Current action and preconditions to check: path_clear

Your task: For each precondition in the list above, predict whether it will hold at this action.

Consider the current scene as observed from the mobile robot's camera, and analyze the predicted future states of all dynamic agents (e.g., people, animals, vehicles, or any moving entities) within the NEXT SECOND.

IMPORTANT: Only answer "very likely" if you are absolutely certain—based on strong, clear evidence—that a dynamic agent will violate the precondition in the predicted future state. Do NOT answer "very likely" for unlikely, ambiguous, or low-probability risks.

Ask yourself for each precondition: Is there a high probability, with clear and convincing evidence, that the predicted future states of any dynamic agent will interfere with the predicted future state of the currently executing action within the NEXT SECOND, causing that precondition to fail?

Assess the risk level based on these predictions. Use "likely" or "very likely" if motions create a clear risk of interference.

Use "neutral" or "improbable" if agents are nearby but their predicted paths are clearly diverging or non-conflicting.

Failure Risk Categories: "very improbable", "improbable", "neutral", "likely", "very likely"

Answer Format: Output ONLY the probability_of_failure value from these categories: "very improbable", "improbable", "neutral", "likely", "very likely"

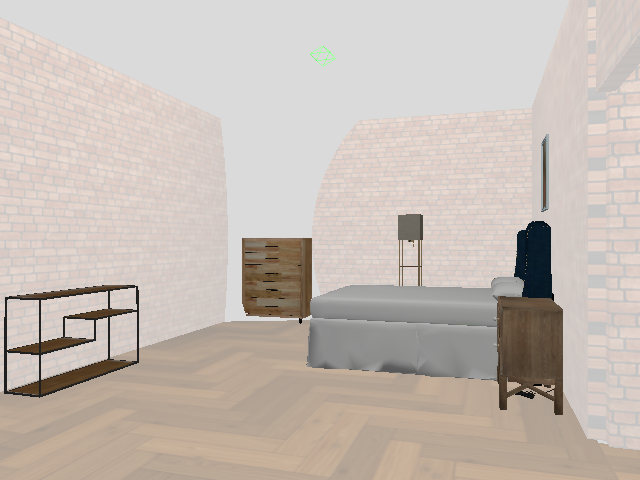

Answer: very improbable